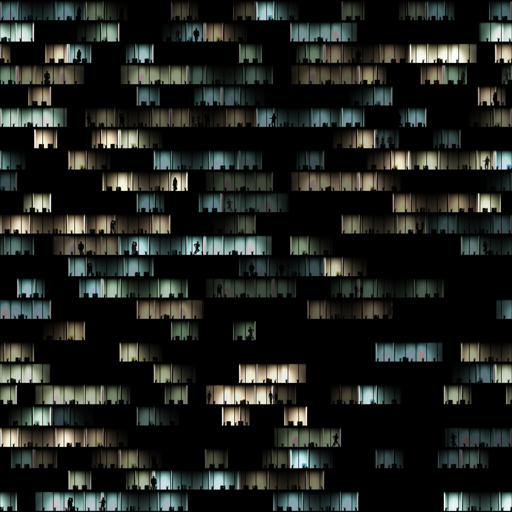
Tags: building facade glass night window